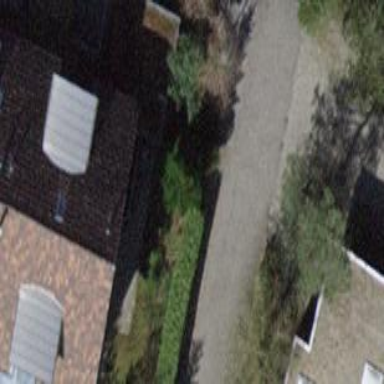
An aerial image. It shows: Terrace building.